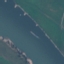
Label: River